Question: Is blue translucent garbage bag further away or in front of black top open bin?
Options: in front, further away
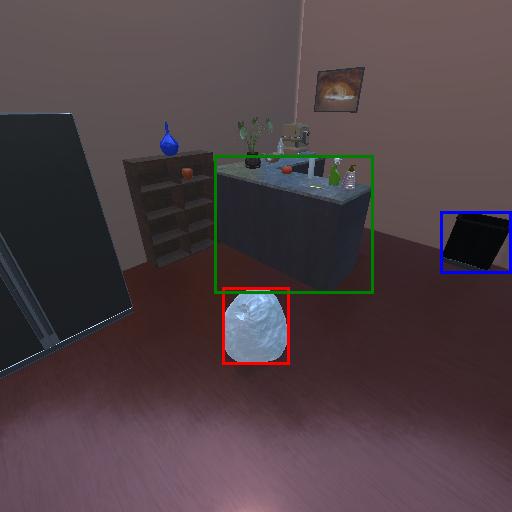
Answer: in front